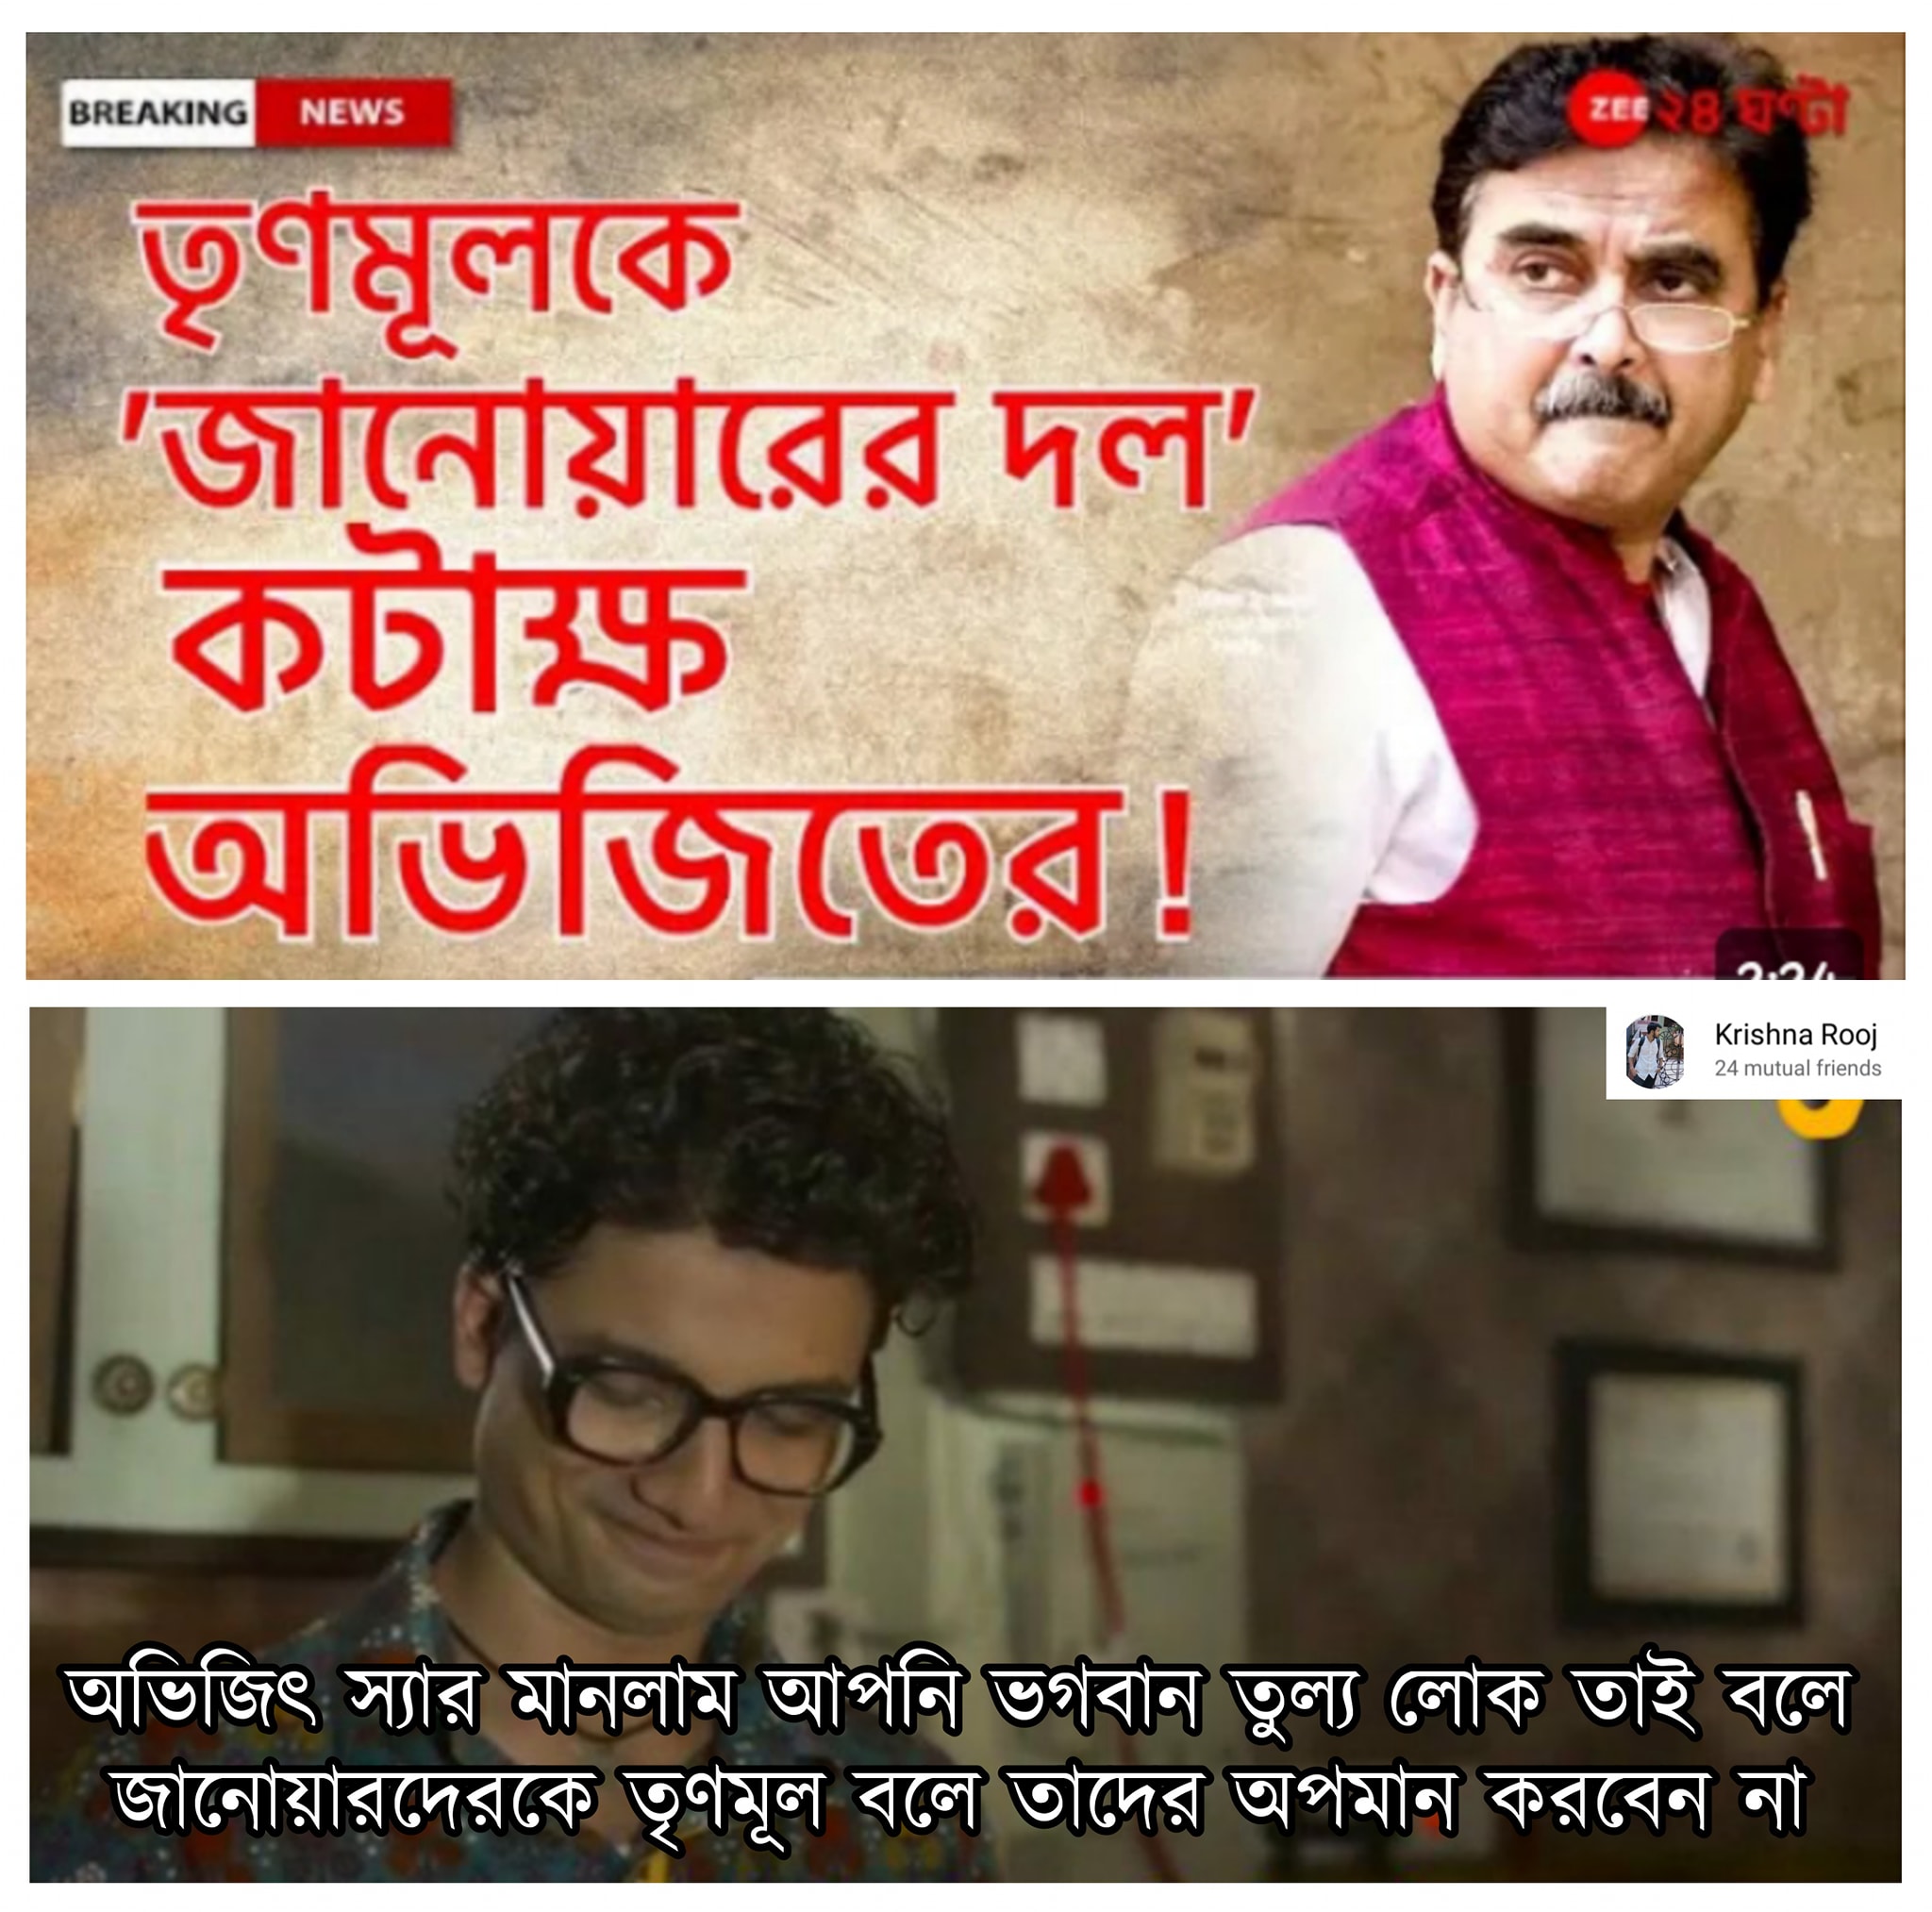
Text: তৃণমূলকে জানোয়ারের দল কটাক্ষ অভিজিতের অভিজিত স্যার মানলাম আপনি ভগবান তুল্য লোক তাই বলে জানোয়ারদেরকে তৃণমূল বলে তাদের অপমান করবেন না
Label: Hate
Hate category: Political
Targeted group: Organization